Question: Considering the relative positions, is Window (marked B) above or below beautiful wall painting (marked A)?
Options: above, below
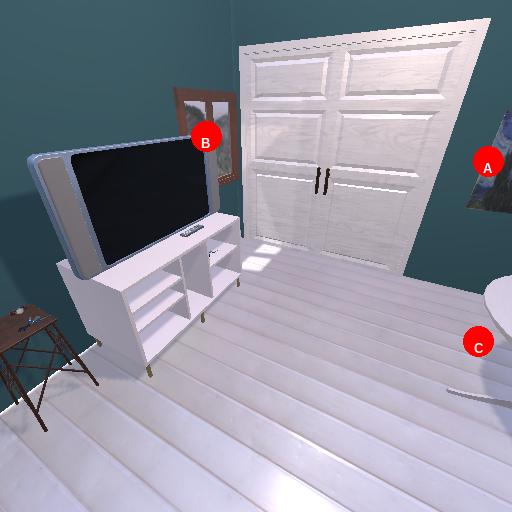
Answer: above